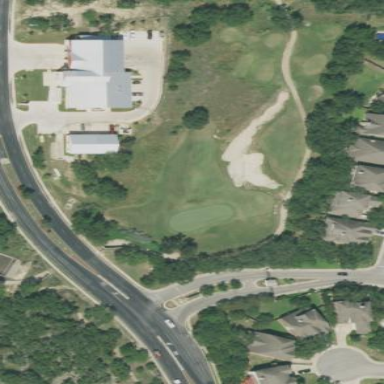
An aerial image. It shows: Scenic golf fairway.